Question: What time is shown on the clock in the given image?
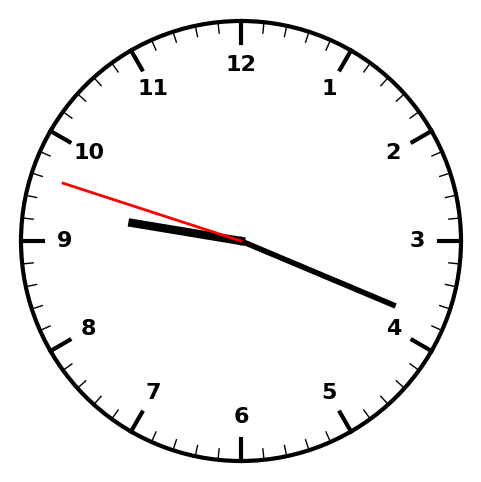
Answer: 09:18:48